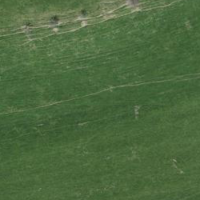
EUNIS habitat code: 52
Species observed at this site:
Falco tinnunculus